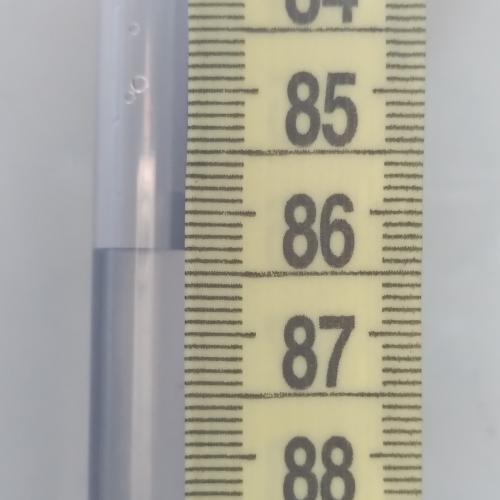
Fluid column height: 86.3 cm